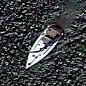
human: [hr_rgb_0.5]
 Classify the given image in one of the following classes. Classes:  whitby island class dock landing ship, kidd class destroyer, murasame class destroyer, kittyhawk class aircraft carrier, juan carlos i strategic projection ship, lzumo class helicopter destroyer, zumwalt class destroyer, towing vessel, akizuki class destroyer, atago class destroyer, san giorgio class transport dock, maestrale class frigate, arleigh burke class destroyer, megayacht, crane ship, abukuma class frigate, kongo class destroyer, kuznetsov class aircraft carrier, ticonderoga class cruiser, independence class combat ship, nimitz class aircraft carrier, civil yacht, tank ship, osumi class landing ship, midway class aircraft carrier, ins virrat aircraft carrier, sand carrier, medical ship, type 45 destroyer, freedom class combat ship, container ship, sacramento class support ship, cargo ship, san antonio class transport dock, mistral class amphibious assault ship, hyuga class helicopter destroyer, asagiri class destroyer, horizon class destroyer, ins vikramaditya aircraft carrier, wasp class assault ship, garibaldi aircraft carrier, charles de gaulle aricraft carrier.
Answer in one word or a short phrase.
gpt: Civil yacht